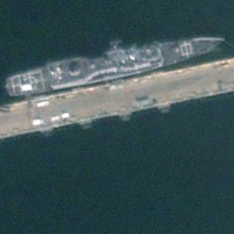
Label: cruiser